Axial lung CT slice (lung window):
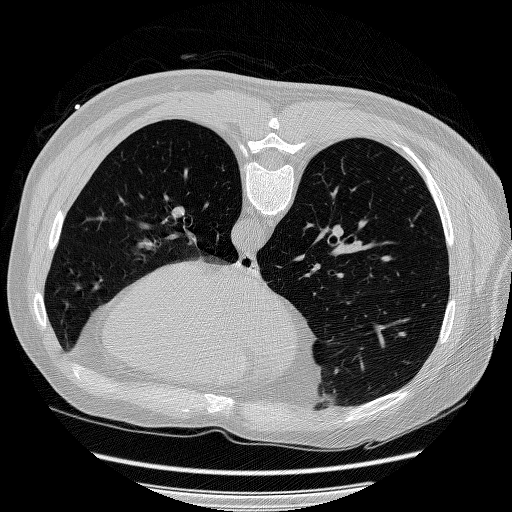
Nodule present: no